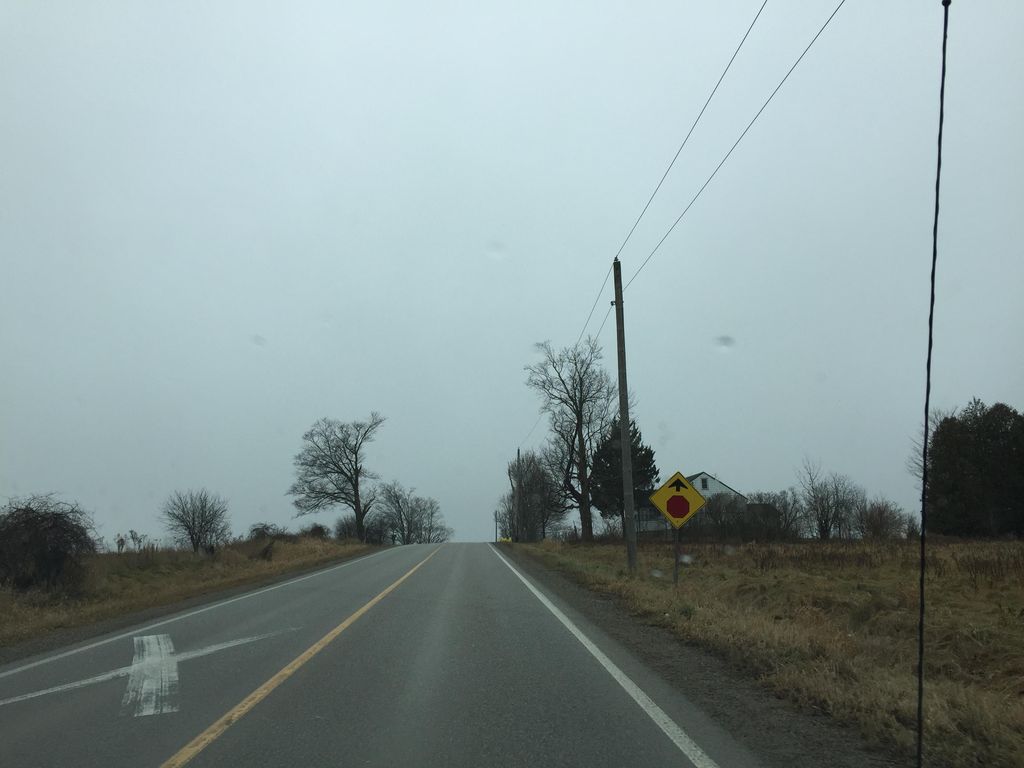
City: kitchener-waterloo